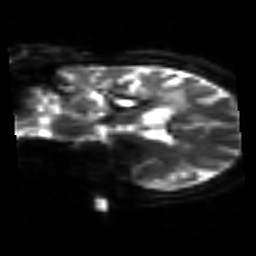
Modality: sbref
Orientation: coronal
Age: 51
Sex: female
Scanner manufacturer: siemens
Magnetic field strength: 3 T
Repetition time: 3.2 s
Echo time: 0.081 s